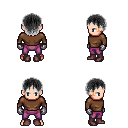
a pixel art fantasy rpg character, male body template, human, light skin, brown long-sleeve shirt, magenta pants, gray plain hairstyle, metal gloves, maroon shoes, four views (front, back, left, right), 2x2 character sprite sheet, small pixel art, hard edges, no anti-aliasing